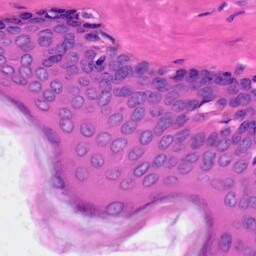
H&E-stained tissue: Skin